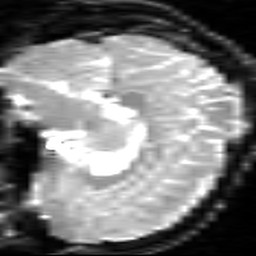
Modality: inplaneT2
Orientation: sagittal
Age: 37
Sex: male